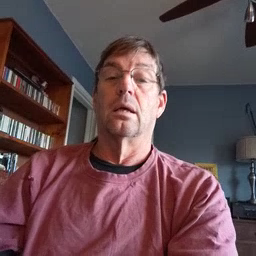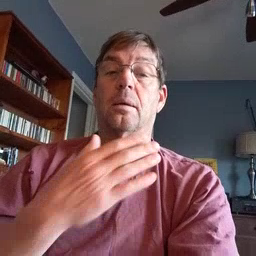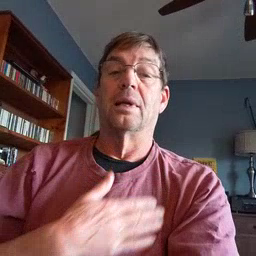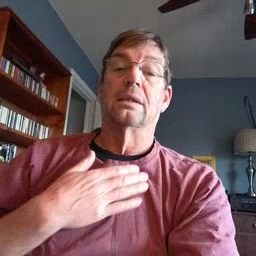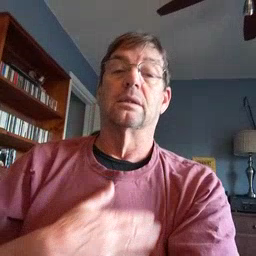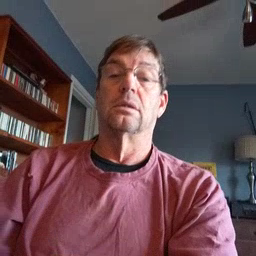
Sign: please